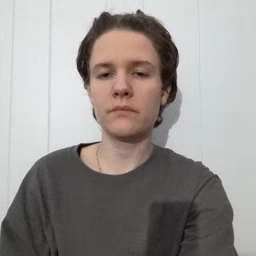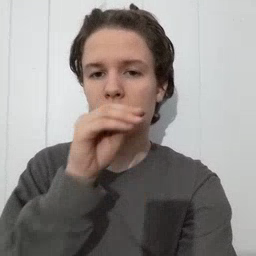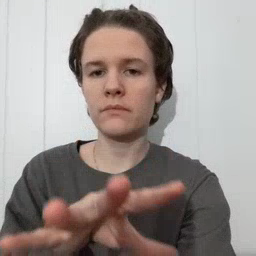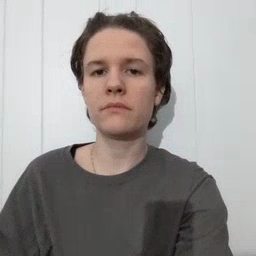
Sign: blow